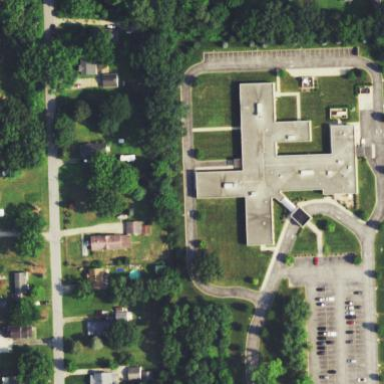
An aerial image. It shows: Hospital providing healthcare services.